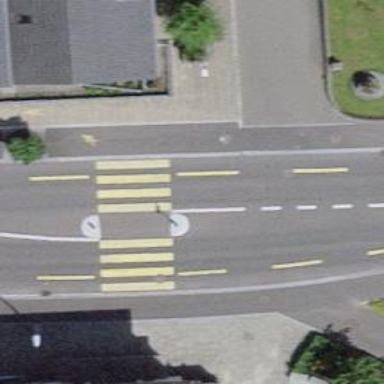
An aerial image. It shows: Marked zebra crossing with pedestrian island.